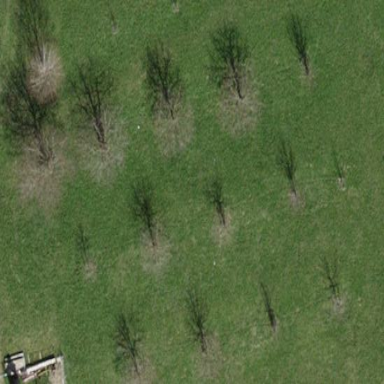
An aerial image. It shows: Orchard.